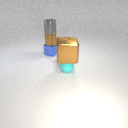
small blue metal cube below small gray metal cylinder